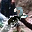
Label: 2